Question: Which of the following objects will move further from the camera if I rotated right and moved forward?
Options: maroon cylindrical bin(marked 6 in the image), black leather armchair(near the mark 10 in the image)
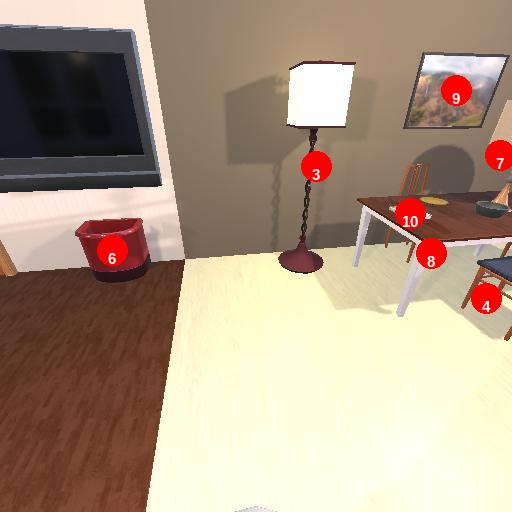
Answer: maroon cylindrical bin(marked 6 in the image)